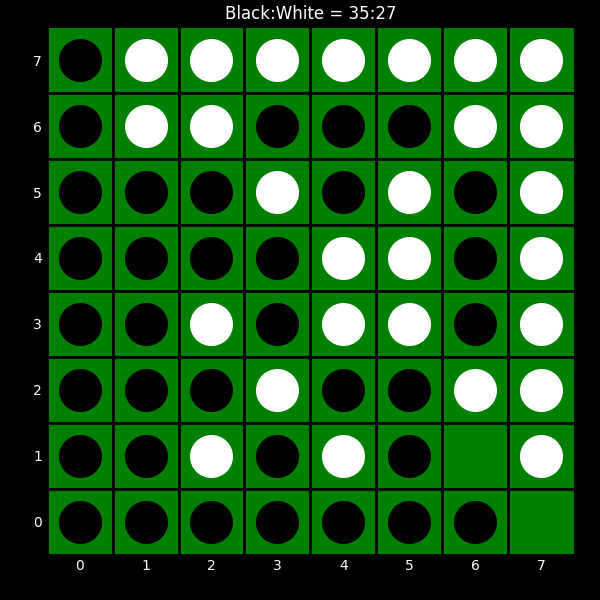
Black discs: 35
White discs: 27